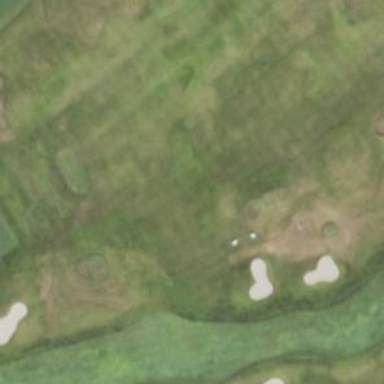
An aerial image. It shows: Golf fairway surrounded by grass.